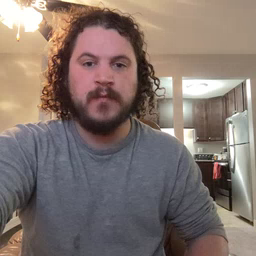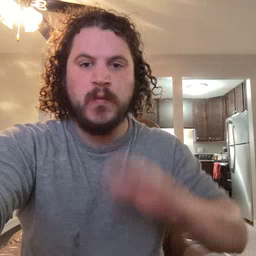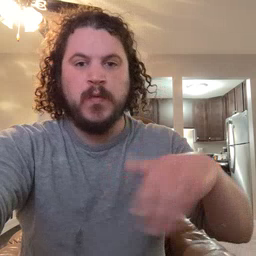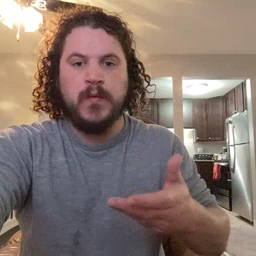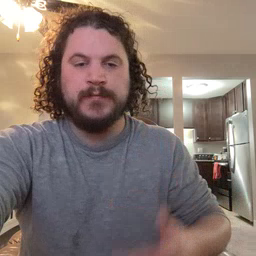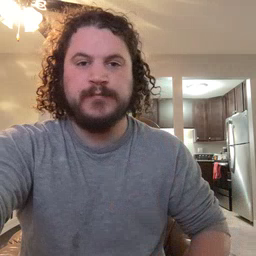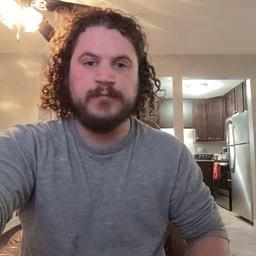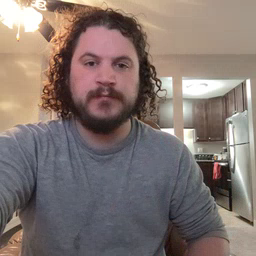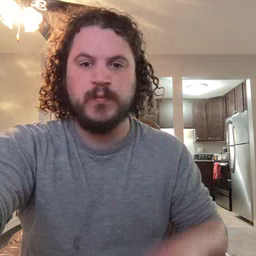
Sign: all